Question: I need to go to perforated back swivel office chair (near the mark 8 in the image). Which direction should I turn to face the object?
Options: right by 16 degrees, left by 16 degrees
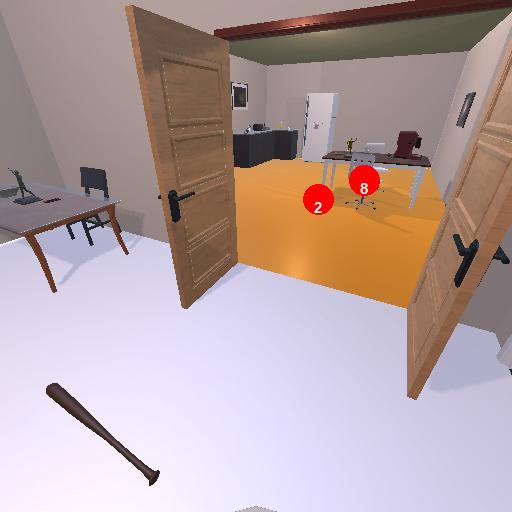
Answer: right by 16 degrees